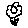
Label: flower